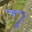
Label: 7